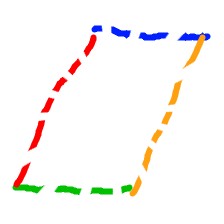
Shape: parallelogram